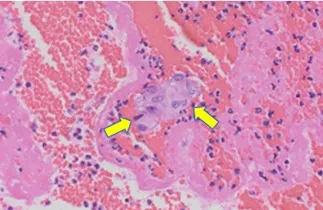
Pathological findings:. HE staining.
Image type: pathology (h&e)